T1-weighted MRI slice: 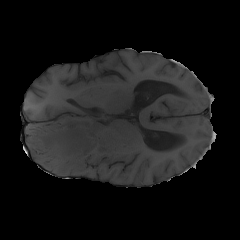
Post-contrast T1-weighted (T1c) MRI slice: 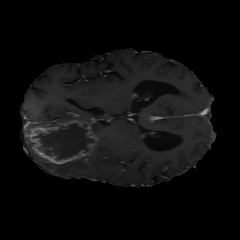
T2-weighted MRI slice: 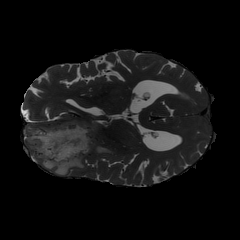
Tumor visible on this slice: yes